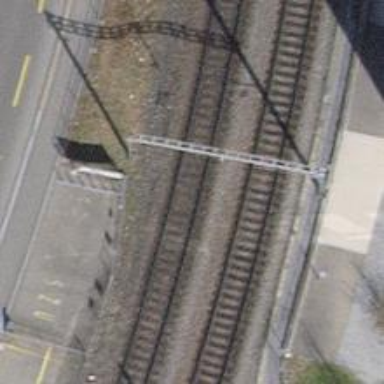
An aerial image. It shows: Single railway track with electrified contact line.